Interaction volume radius: 5 \u00c5
Interaction volume height: 30 \u00c5
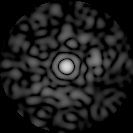
Disorder parameter: 0.8354